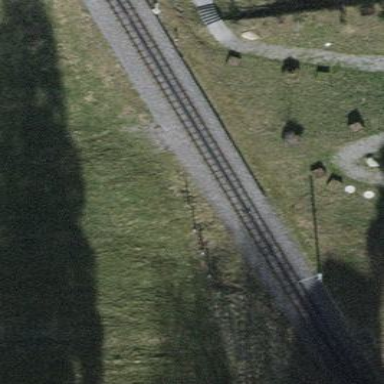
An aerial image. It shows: Railway area.